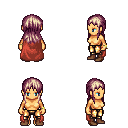
a pixel art fantasy rpg character, female body template, human, tanned skin, maroon cape, gold greaves, white blonde unkempt hairstyle, bracelets, brown shoes, four views (front, back, left, right), 2x2 character sprite sheet, small pixel art, hard edges, no anti-aliasing